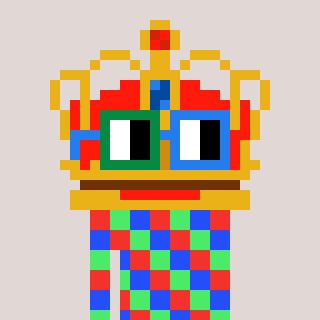
a pixel art character with square green and blue glasses, a crown-shaped head and a magenta-colored body on a warm background